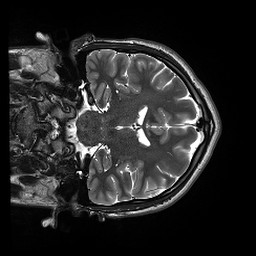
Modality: T2w
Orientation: coronal
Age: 19
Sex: male